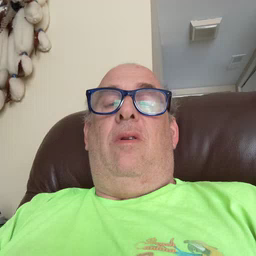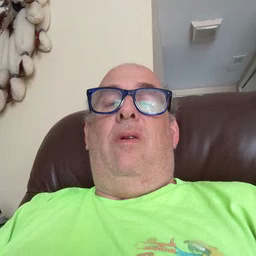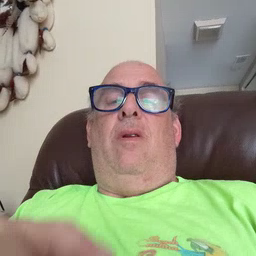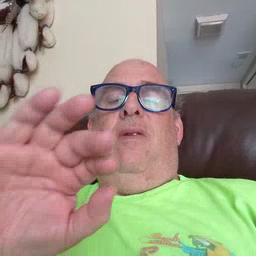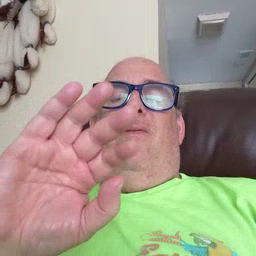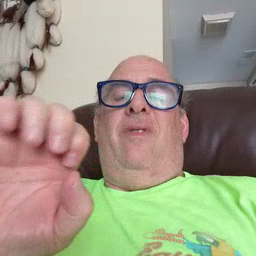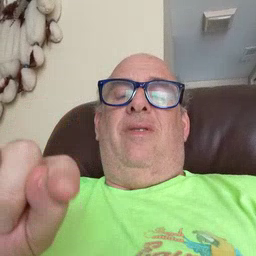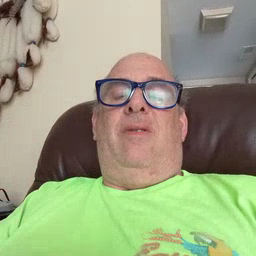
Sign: feet